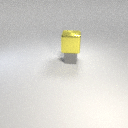
large yellow metal cube above small gray metal cube